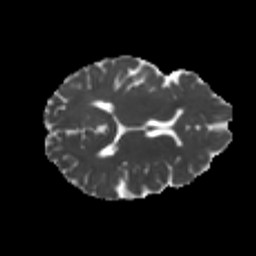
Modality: MD
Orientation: axial
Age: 20
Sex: female
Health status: healthy
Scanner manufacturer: philips
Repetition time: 7.384 s
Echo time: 0.08599 s